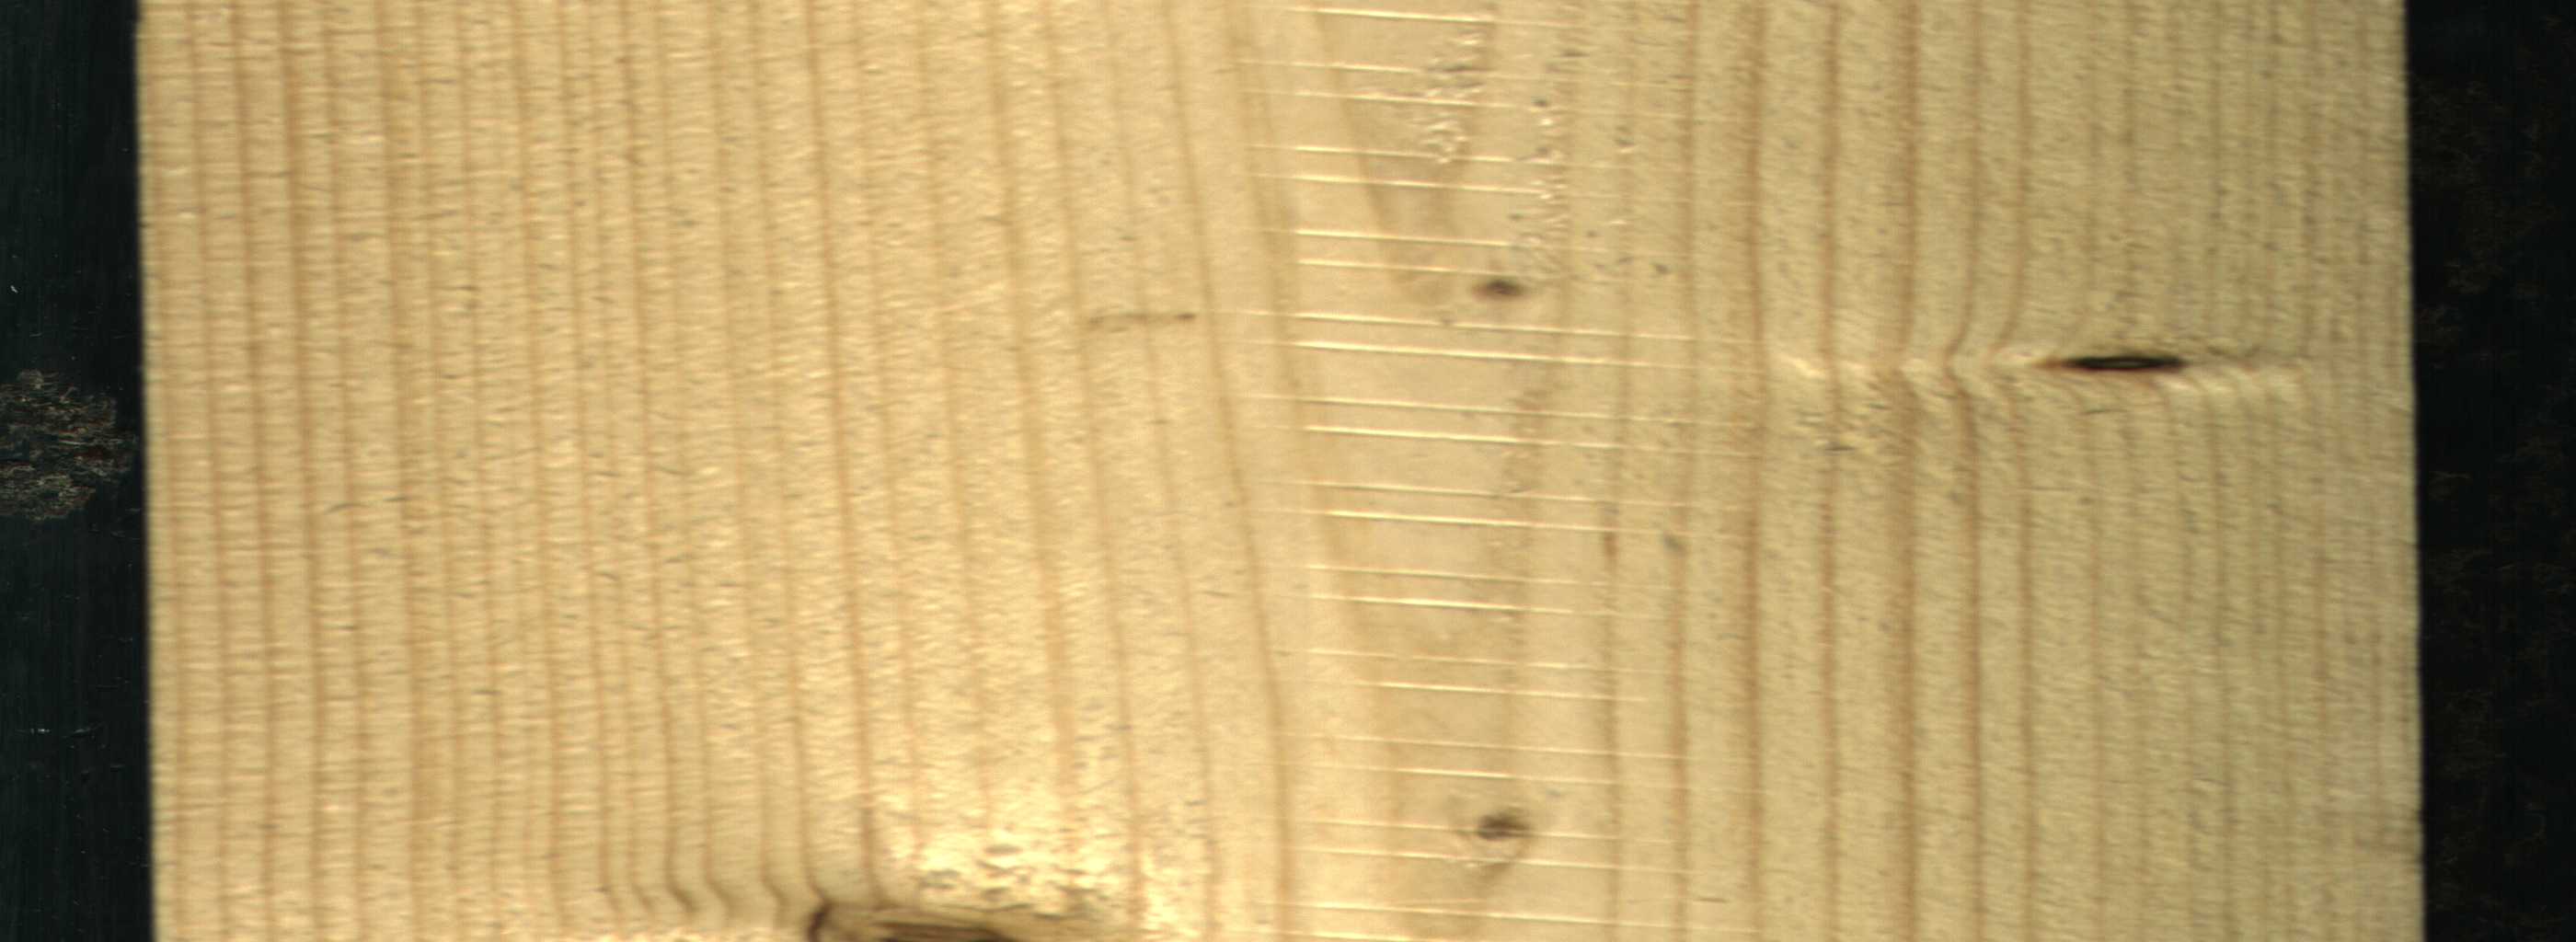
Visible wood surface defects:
Dead_Knot
Dead_Knot
Live_Knot
Live_Knot
Live_Knot